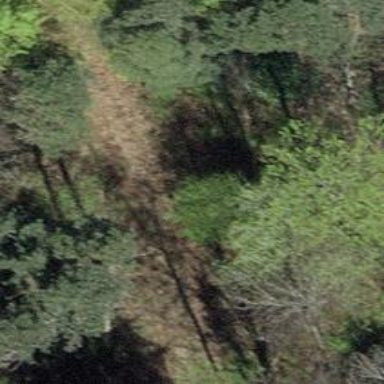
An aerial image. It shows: Path on the ground.